Question: I'm trying to get a website's headline (in Vietnamese) using Nokogiri:

'''
# encoding: utf-8
require 'rubygems'
require 'nokogiri'
require 'open-uri'
page = Nokogiri::HTML(open("http://vnexpress.net"))
list = page.css("a[class='link-topnews']")
puts list[0].text
'''
but it's giving the error:
'''
undefined method 'text' for nil:NilClass (NoMethodError)
'''
The weird thing is, with the exact same code, sometimes it does work and gives the correct result:
'''
Trieu Tien doa hanh dong voi may bay B-52 cua My
'''
Even when trying to get the title it's giving the same error:
'''
page = Nokogiri::HTML(open("http://vnexpress.net/"))
list = page.css("title")
puts list[0].text
'''
Why does it behave like that? What did I do wrong?
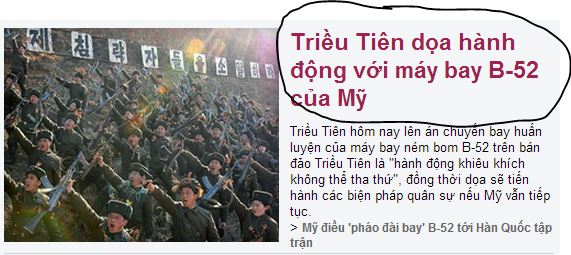
Answer: It seems that the their server refuses to serve content when you use just nokogiri. I suppose, they are checking some headers. You can add headers or use Mechanize gem:
'''
require 'mechanize'
agent = Mechanize.new
page = agent.get "http://vnexpress.net"
page.search("a.link-topnews").first.text
'''
=> "Trieu Tien doa hanh dong voi may bay B-52 cua My"